Question: I am facing problem when I am assigning value of a variavle from outside of a chrome api like the example below.
'''
var btnStatus;
chrome.runtime.sendMessage({jsBlocker: "check"}, function(response) {
btnStatus = response.data;
});
alert(btnStatus );
'''

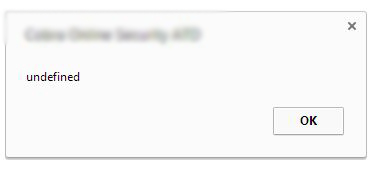
Answer: 'sendMessage' is asynchronous, which means that it will execute a passed callback only when it's ready, so it will take some time for a statement 'btnStatus = response.data;' to happen. Again, because it is asynchronous the code below won't wait for 'sendMessage' and will continue to run, as a result 'alert' will show you the initial value of the 'btnStatus' which is 'undefined'. All your code which uses the data from response is dependent on this callback.
You could put an 'alert' inside the callback to test a coming data and then do desired stuff with it:
'''
chrome.runtime.sendMessage({jsBlocker: "check"}, function(response) {
btnStatus = response.data;
alert(btnStatus);
});
'''